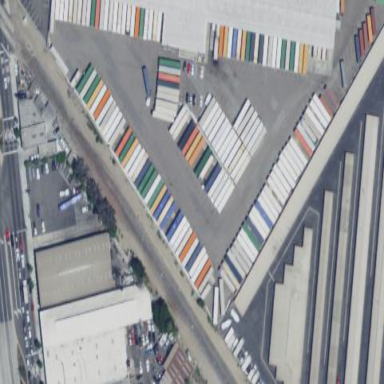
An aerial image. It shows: Warehouse with flat roof. The building is used for storage rental.